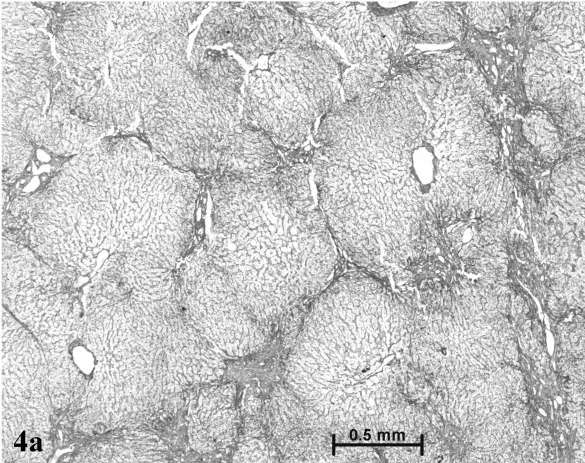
Septal fibrosis in non tumoral liver.
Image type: pathology (h&e)